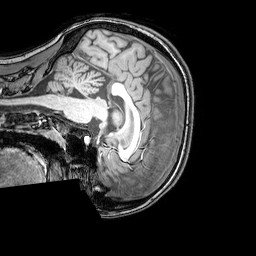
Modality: T1w
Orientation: sagittal
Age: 21
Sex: female
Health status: healthy
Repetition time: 0.081 s
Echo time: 0.037 s